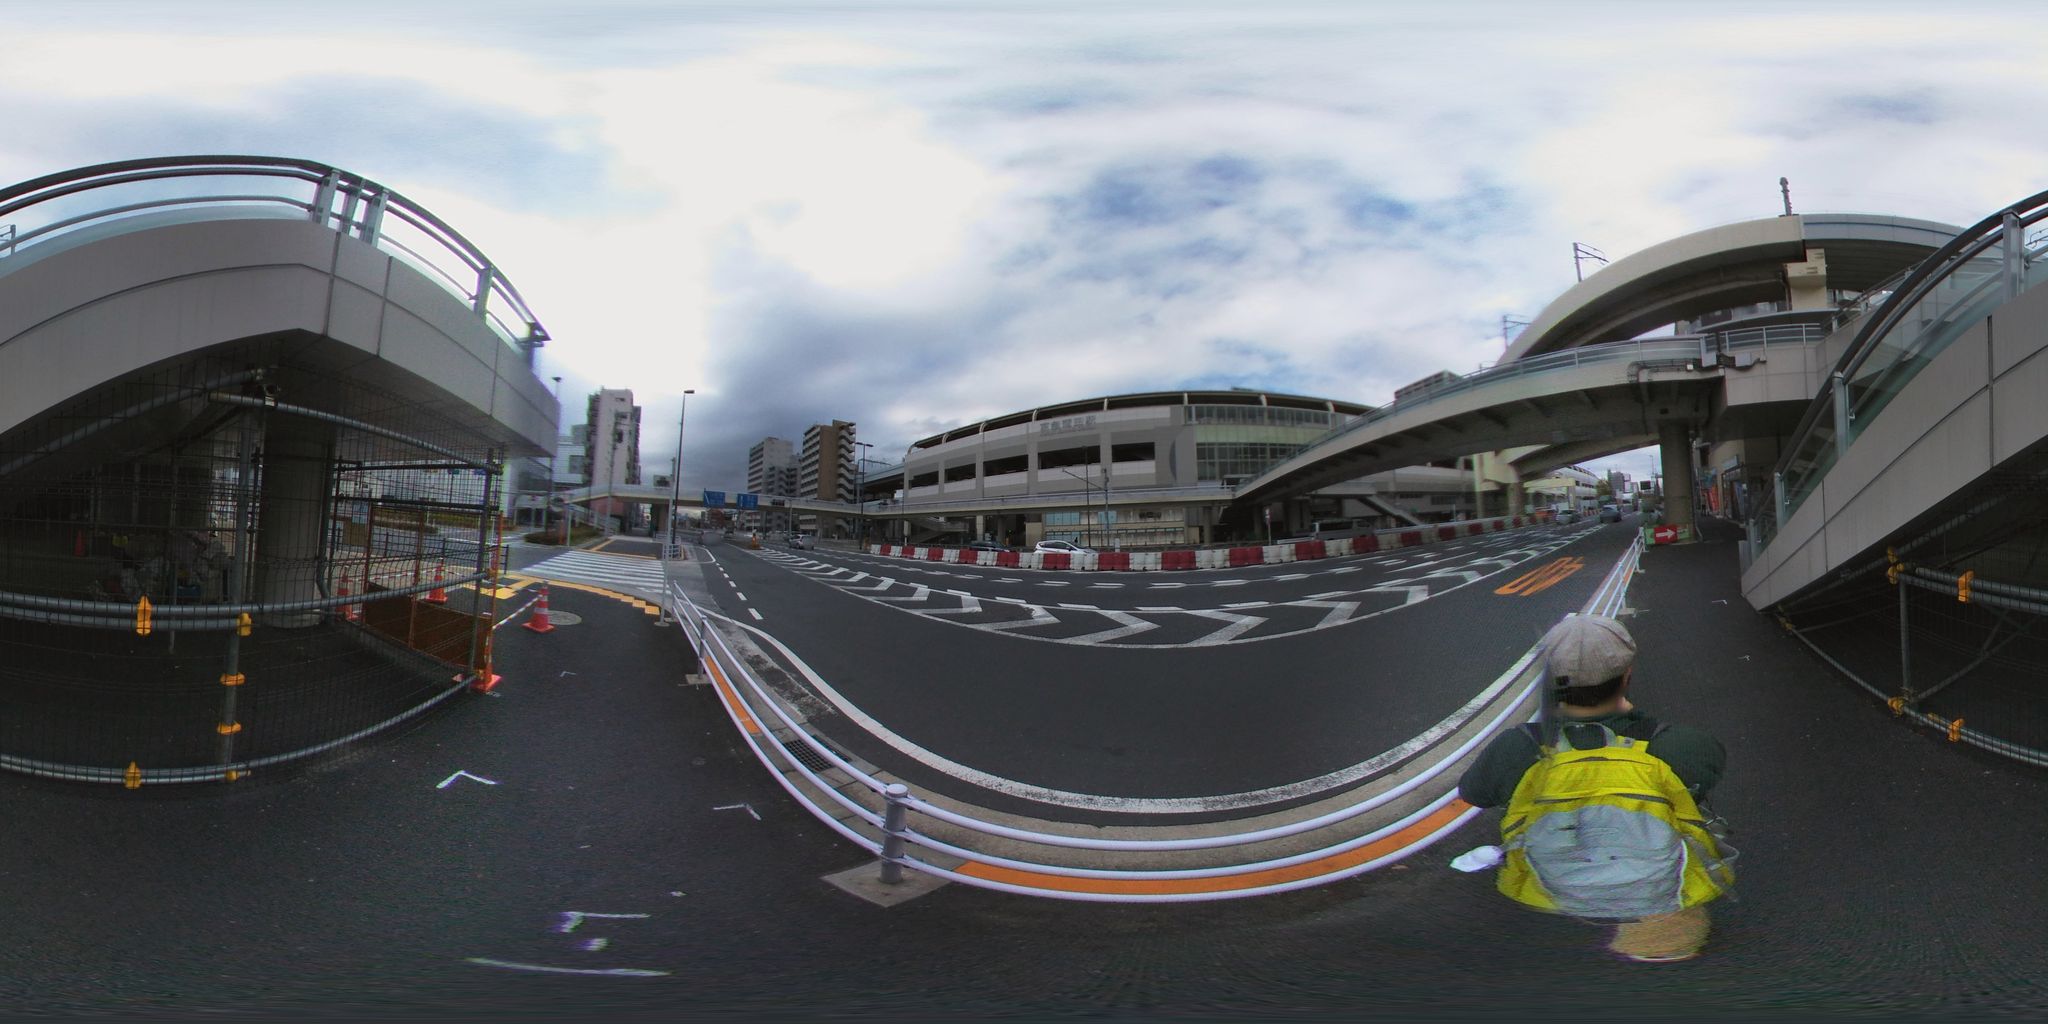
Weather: cloudy
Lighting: day
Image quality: good
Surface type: cycling surface
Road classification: trunk_link
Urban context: urban centre
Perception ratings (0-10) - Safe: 1.04, Lively: 4.08, Beautiful: 7.7, Boring: 0.92, Depressing: 2.52, Wealthy: 2.38